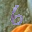
Label: 6